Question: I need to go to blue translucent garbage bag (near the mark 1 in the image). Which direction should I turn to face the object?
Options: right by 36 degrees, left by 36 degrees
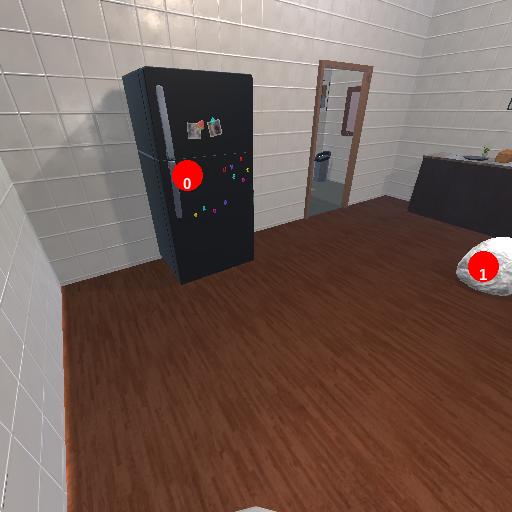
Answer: right by 36 degrees